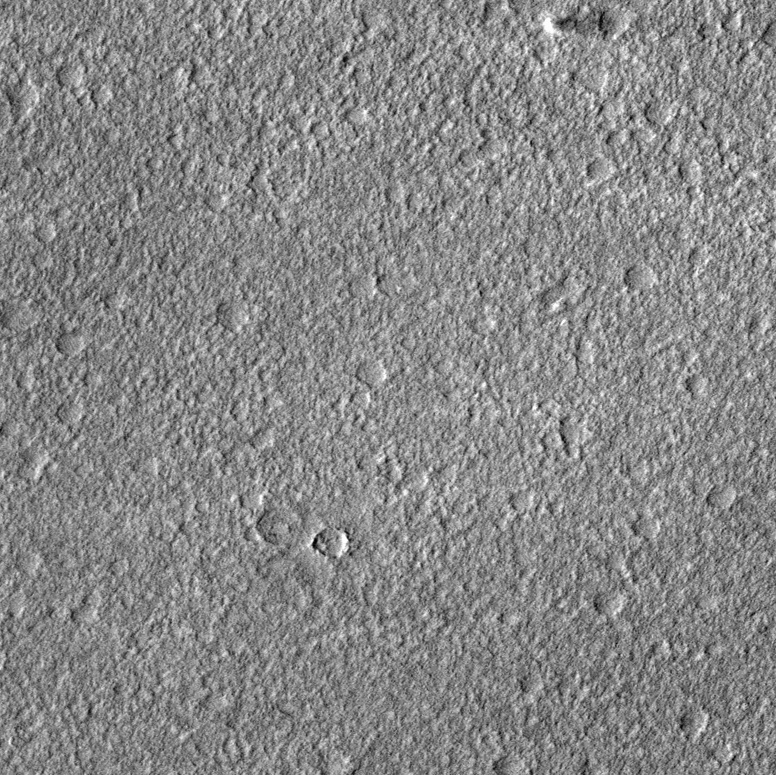
Label: dustdevil